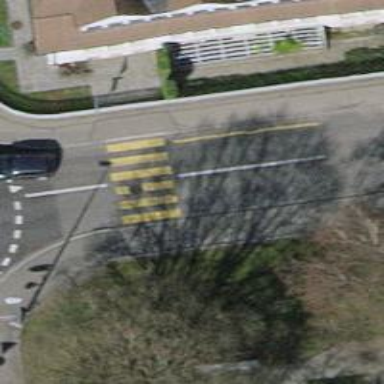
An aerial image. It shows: Uncontrolled crossing on the road.